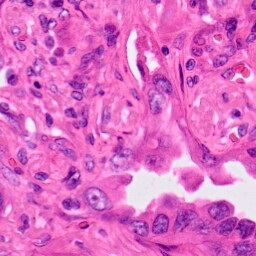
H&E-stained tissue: Lung